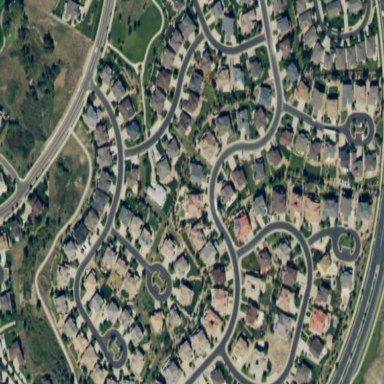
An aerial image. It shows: Residential area consisting of single-family homes.